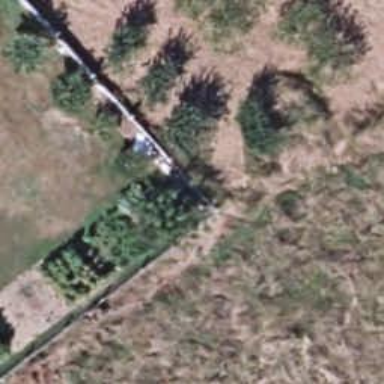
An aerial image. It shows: Fence is in the image.